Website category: university
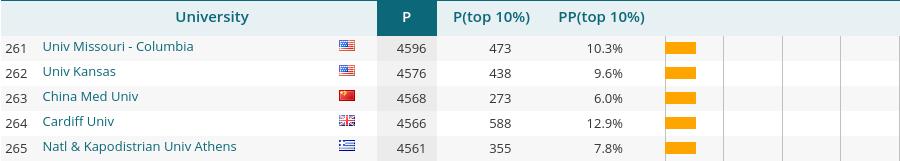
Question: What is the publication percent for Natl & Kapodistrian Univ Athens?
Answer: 7.8%

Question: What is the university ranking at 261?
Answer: Univ Missouri - Columbia

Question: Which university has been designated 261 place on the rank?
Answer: Univ Missouri - Columbia

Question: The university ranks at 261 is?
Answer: Univ Missouri - Columbia

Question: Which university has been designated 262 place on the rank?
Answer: Univ Kansas

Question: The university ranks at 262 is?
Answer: Univ Kansas

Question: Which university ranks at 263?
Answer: China Med Univ

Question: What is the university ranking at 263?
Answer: China Med Univ

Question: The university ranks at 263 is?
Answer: China Med Univ

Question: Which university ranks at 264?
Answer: Cardiff Univ

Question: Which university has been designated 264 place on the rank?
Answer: Cardiff Univ

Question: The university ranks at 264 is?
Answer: Cardiff Univ

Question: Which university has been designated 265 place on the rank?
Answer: Natl & Kapodistrian Univ Athens

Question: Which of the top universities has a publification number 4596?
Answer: Univ Missouri - Columbia

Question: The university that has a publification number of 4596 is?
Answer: Univ Missouri - Columbia

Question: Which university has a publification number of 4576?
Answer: Univ Kansas

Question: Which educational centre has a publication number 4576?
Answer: Univ Kansas

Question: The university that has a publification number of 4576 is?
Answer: Univ Kansas

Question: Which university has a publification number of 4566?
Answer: Cardiff Univ

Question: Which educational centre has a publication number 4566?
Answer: Cardiff Univ

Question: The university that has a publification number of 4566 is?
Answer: Cardiff Univ

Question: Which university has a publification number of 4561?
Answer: Natl & Kapodistrian Univ Athens

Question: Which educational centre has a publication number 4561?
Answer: Natl & Kapodistrian Univ Athens

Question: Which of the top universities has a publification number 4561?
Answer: Natl & Kapodistrian Univ Athens

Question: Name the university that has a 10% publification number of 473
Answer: Univ Missouri - Columbia

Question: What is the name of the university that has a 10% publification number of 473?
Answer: Univ Missouri - Columbia

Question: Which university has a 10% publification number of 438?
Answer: Univ Kansas

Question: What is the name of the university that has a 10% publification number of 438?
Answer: Univ Kansas

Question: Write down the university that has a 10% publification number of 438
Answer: Univ Kansas

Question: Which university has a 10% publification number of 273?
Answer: China Med Univ

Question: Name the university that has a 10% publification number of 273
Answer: China Med Univ

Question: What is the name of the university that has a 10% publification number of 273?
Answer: China Med Univ

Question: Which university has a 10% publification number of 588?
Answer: Cardiff Univ

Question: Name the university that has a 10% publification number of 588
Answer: Cardiff Univ

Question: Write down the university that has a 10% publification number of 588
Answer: Cardiff Univ

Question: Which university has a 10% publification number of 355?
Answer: Natl & Kapodistrian Univ Athens